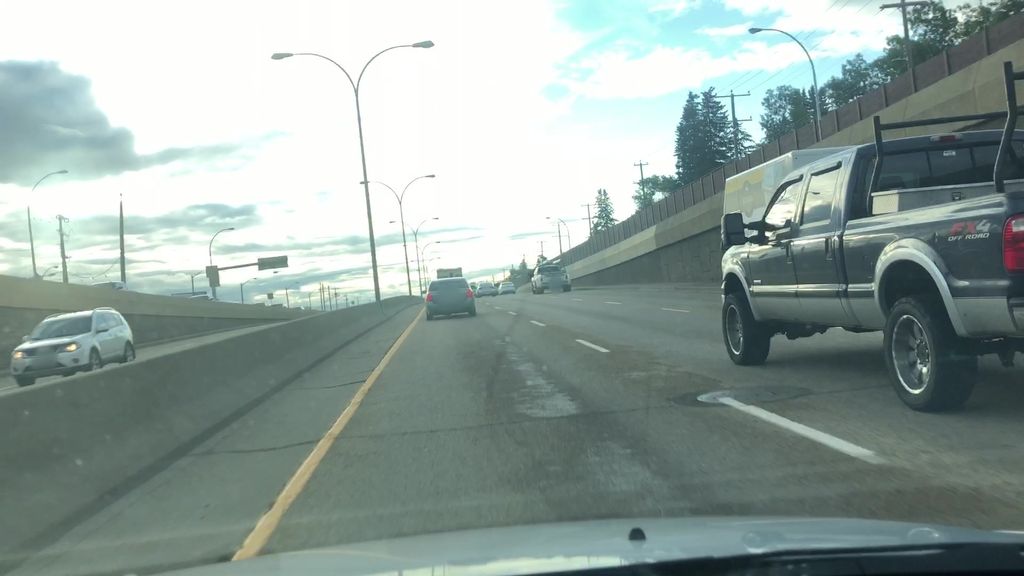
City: edmonton